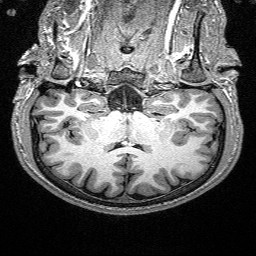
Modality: T1w
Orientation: sagittal
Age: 25
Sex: male
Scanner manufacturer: siemens
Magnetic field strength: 3 T
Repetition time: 2.4 s
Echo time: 0.03 s